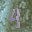
Label: 4